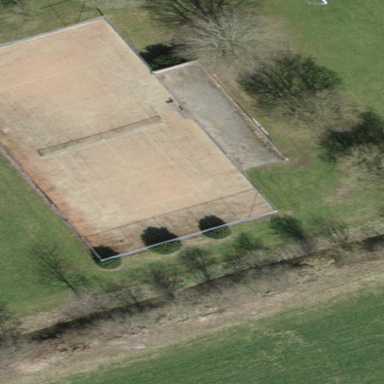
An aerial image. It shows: Tennis court on pitch.